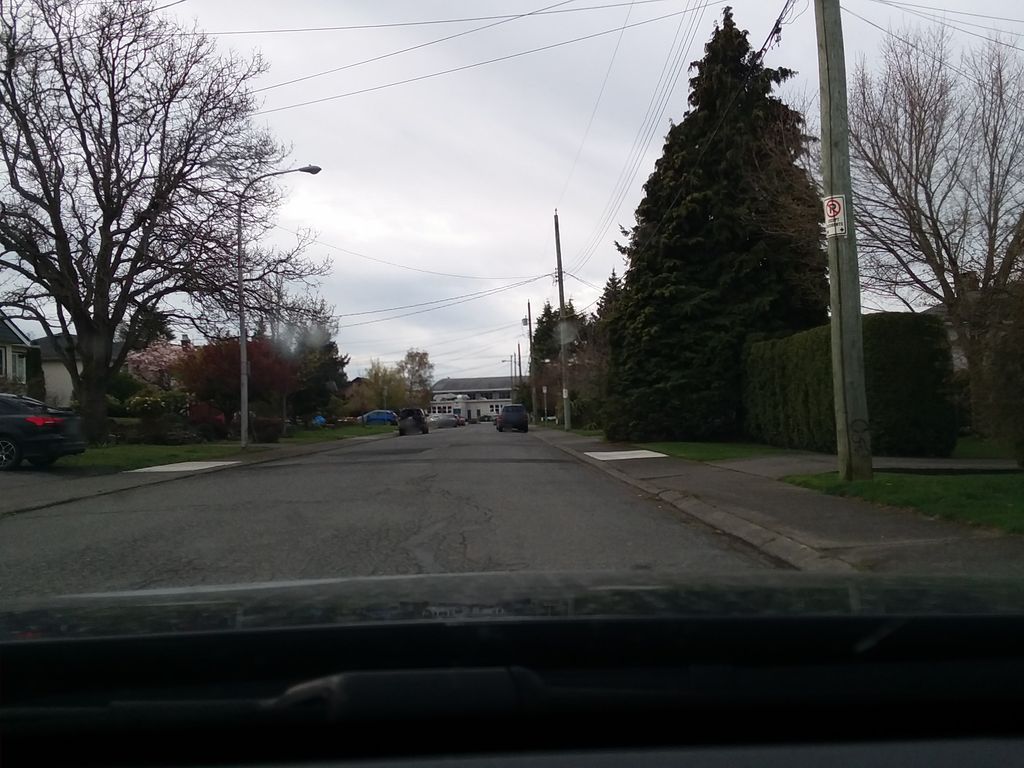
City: victoria